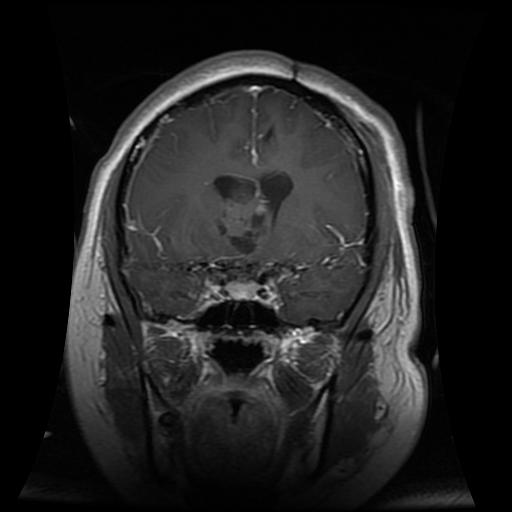
Label: glioma